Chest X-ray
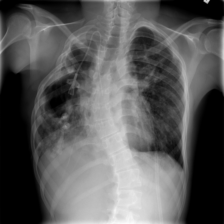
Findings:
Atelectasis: negative
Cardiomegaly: negative
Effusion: negative
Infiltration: positive
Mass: negative
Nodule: negative
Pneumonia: positive
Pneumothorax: negative
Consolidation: negative
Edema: negative
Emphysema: negative
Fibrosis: negative
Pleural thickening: negative
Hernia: negative